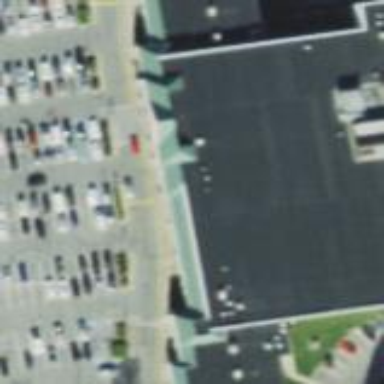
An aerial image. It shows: Building.